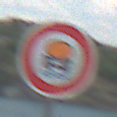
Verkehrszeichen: VerbotFahrzeugeWassergefaehrdenderLadung
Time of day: MorningAfternoon
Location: Outdoor (Nature)
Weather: PartlyCloudy
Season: NotSpecified
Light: Natural